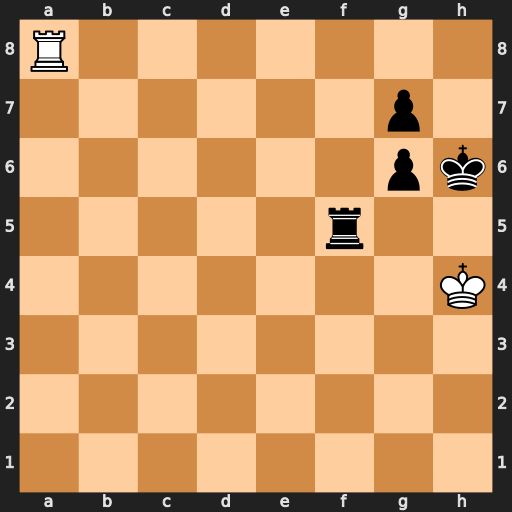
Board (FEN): R7/6p1/6pk/5r2/7K/8/8/8
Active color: w
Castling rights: -
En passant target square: -
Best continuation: Rh8#